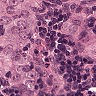
Metastatic tissue present: yes